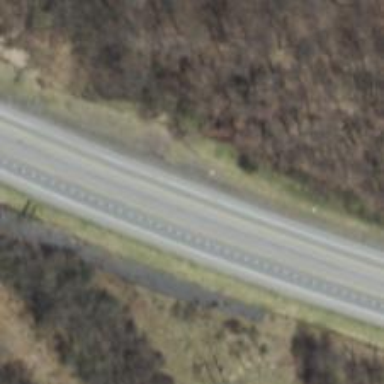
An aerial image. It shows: This image shows trunk highway that functions as expressway.